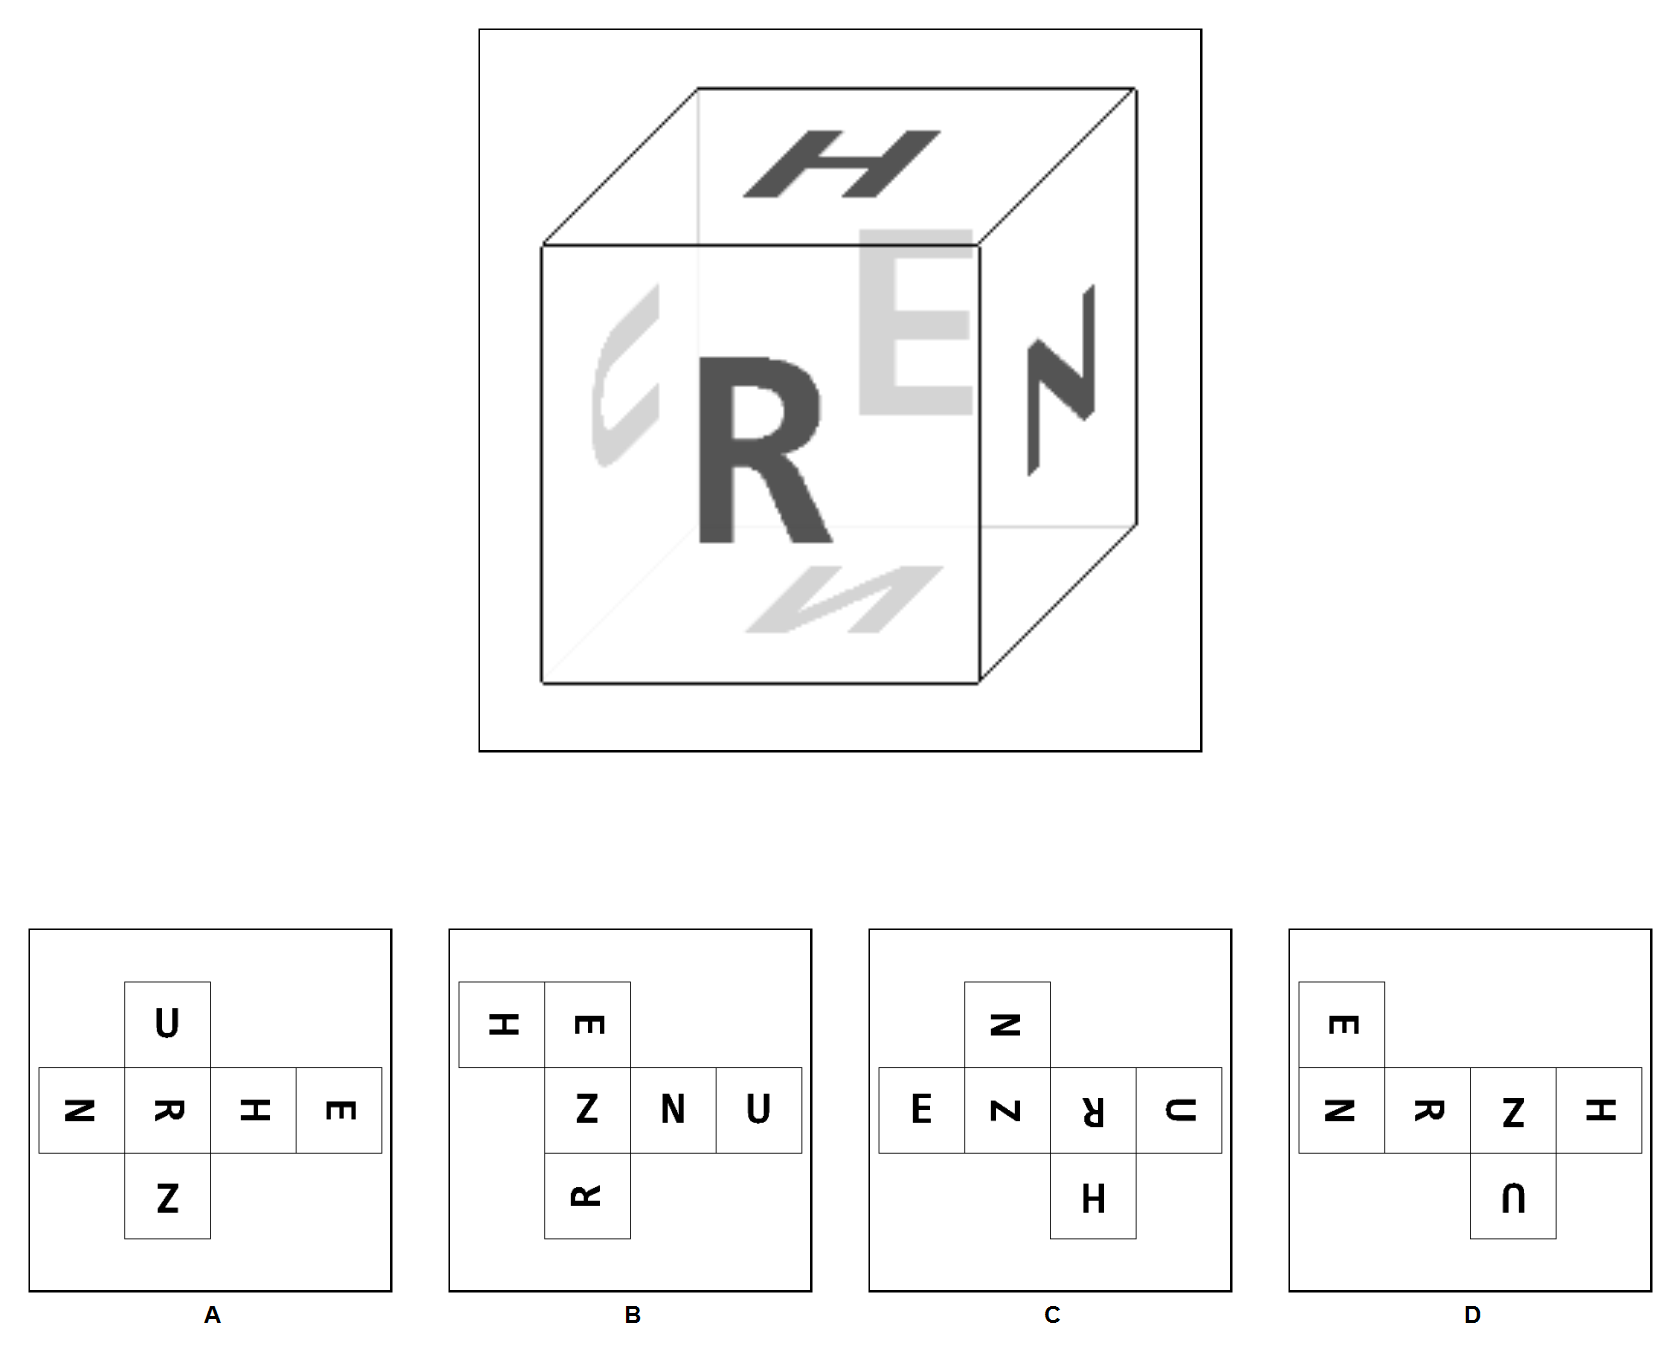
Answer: D